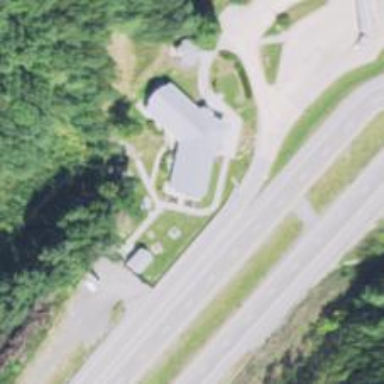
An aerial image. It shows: Rest area on the road.